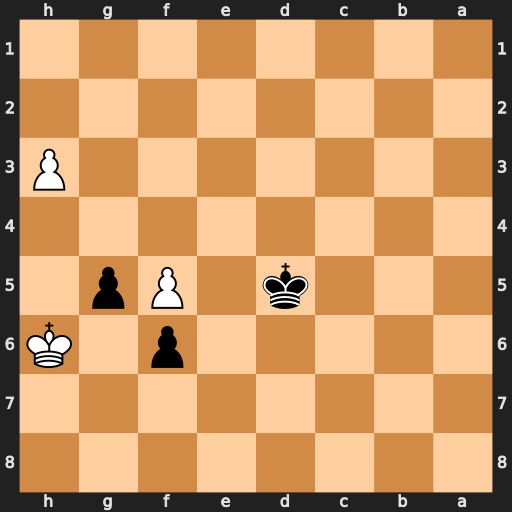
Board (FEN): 8/8/5p1K/3k1Pp1/8/7P/8/8
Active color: b
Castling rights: -
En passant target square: -
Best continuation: Ke4 Kg6 Ke5 Kg7 Kxf5 Kf7 Ke5